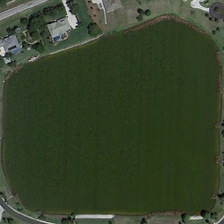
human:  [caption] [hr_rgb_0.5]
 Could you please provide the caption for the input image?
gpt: many green trees and several buildings are around an almost square pond .

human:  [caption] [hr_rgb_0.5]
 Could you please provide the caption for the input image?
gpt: many green trees and several buildings are around an almost square pond .

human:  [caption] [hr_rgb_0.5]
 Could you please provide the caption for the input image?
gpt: many green trees and several buildings are around an almost square pond .

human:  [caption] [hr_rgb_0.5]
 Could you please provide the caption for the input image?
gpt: many green trees and several buildings are around an almost square pond .

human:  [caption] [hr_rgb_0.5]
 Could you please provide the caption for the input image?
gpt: many green trees and several buildings are around an almost square pond .